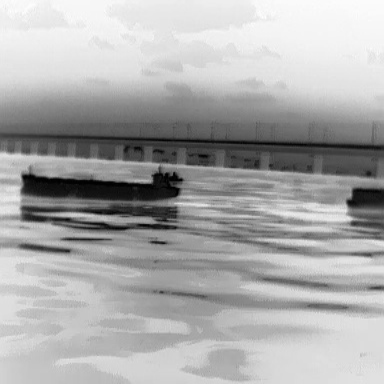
There is a liner in the infrared image.